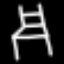
Label: chair